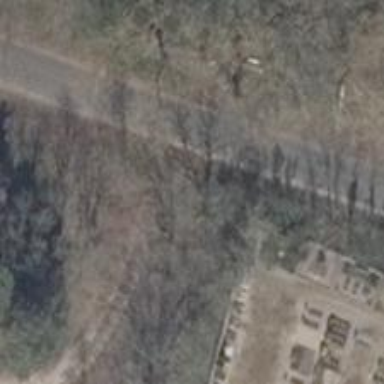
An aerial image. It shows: Unclassified road with asphalt surface.